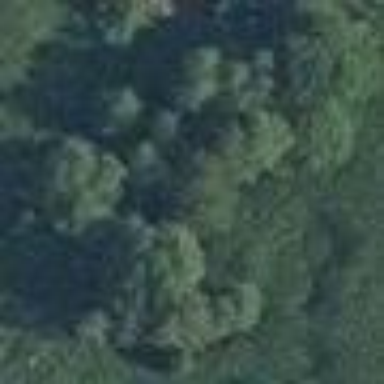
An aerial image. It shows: Serene woodland landscape.